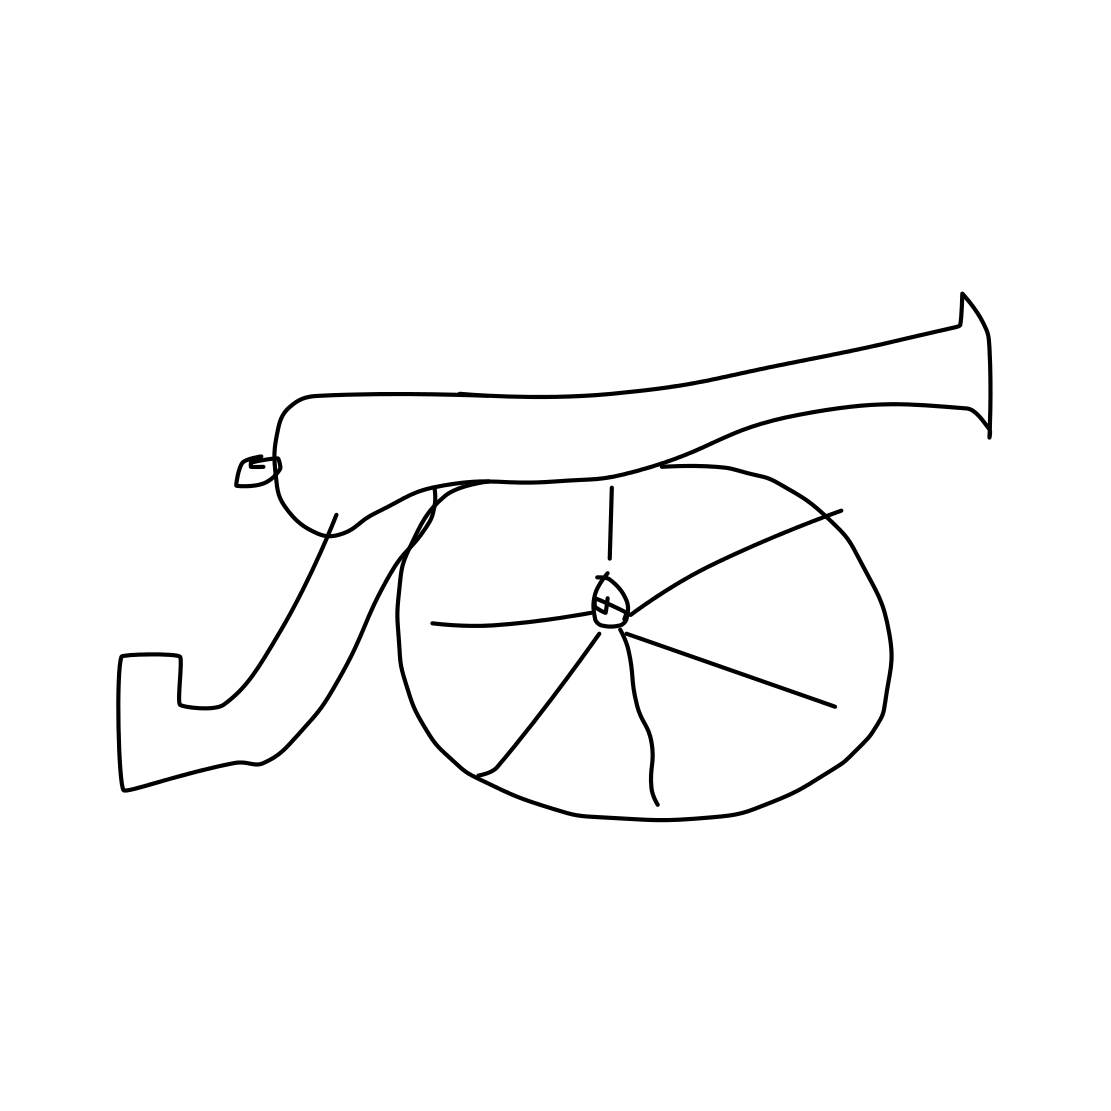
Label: cannon